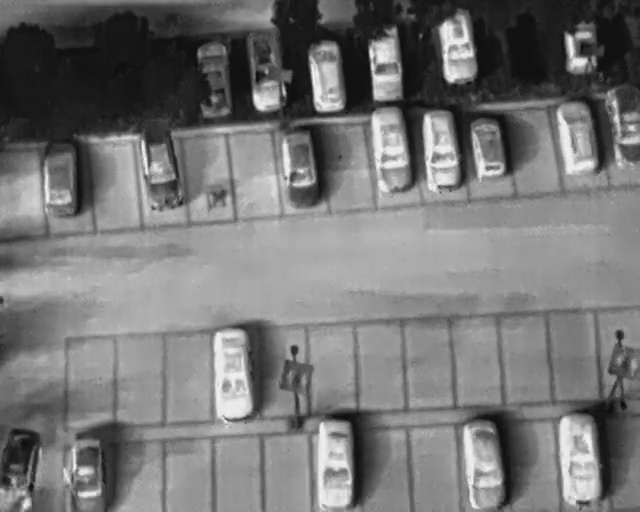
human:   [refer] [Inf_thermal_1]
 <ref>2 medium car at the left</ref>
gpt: <box>[[3, 31, 15, 38, 179], [18, 29, 31, 36, 170]]</box>

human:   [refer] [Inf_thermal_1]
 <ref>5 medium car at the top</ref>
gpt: <box>[[27, 12, 39, 19, 175], [35, 9, 48, 16, 174], [45, 11, 56, 18, 173], [54, 9, 66, 16, 2], [62, 25, 75, 33, 173]]</box>

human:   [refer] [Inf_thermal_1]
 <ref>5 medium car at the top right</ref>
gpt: <box>[[66, 6, 76, 13, 174], [87, 6, 95, 12, 174], [71, 25, 81, 32, 172], [84, 22, 96, 30, 171], [90, 21, 103, 27, 2]]</box>

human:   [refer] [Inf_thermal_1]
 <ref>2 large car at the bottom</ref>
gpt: <box>[[29, 69, 43, 76, 176], [45, 87, 59, 94, 2]]</box>

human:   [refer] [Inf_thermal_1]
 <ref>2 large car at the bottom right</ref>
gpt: <box>[[68, 86, 82, 94, 2], [83, 85, 97, 94, 2]]</box>

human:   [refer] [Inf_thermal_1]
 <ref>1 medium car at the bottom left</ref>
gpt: <box>[[7, 88, 19, 96, 2]]</box>